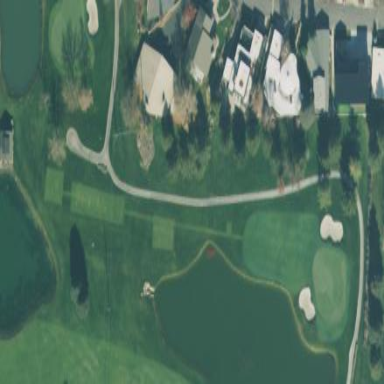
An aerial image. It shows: Water hazard in golf course. The hazard is natural water feature.